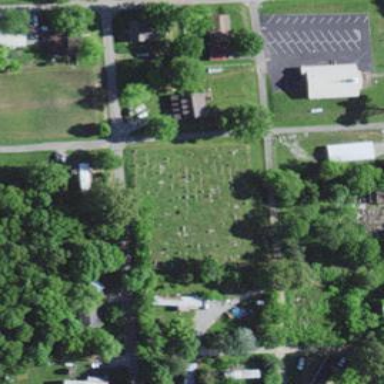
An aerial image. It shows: Cemetery.